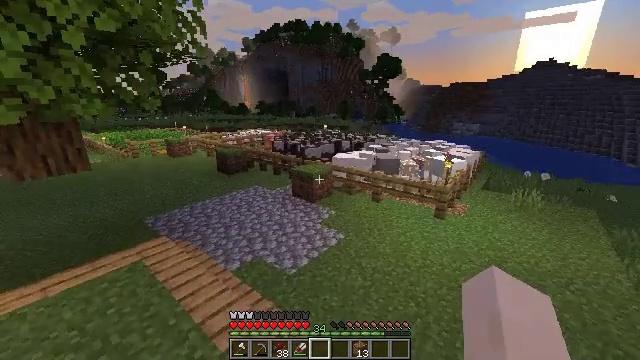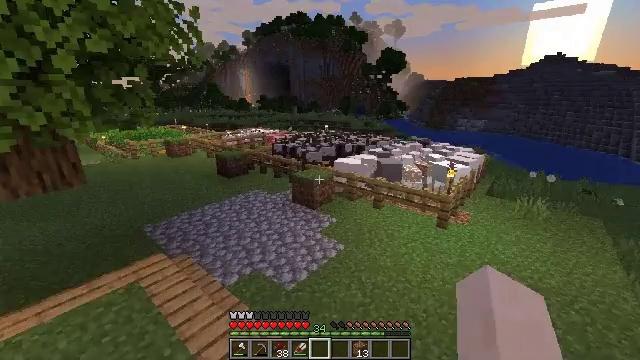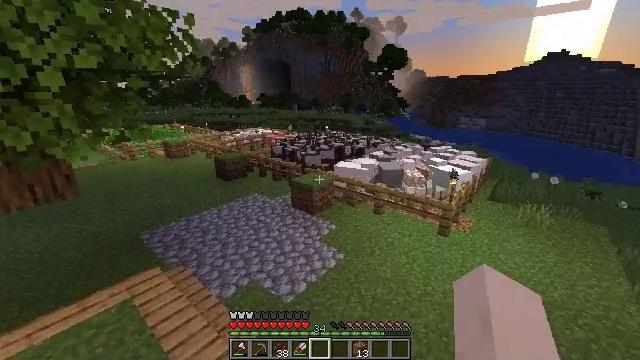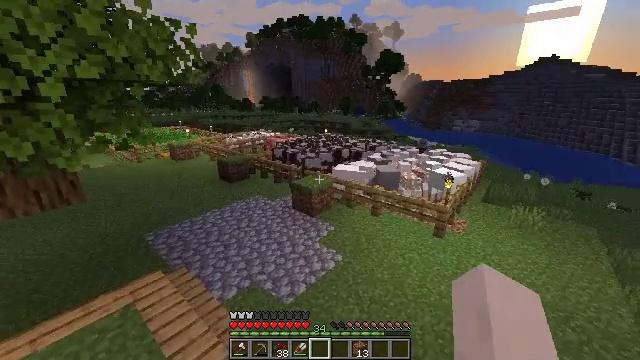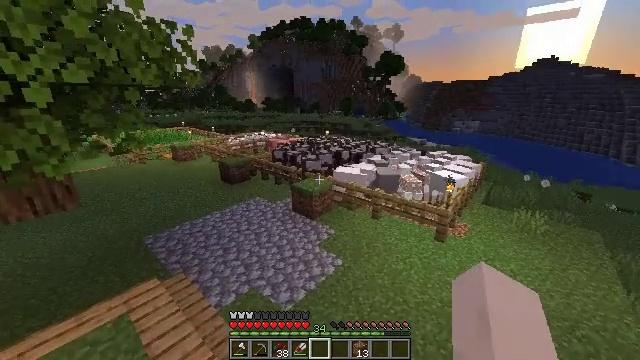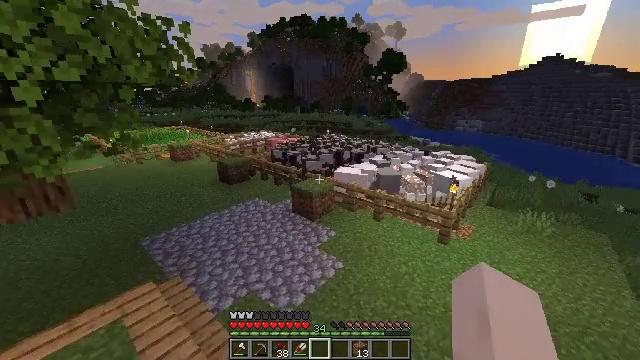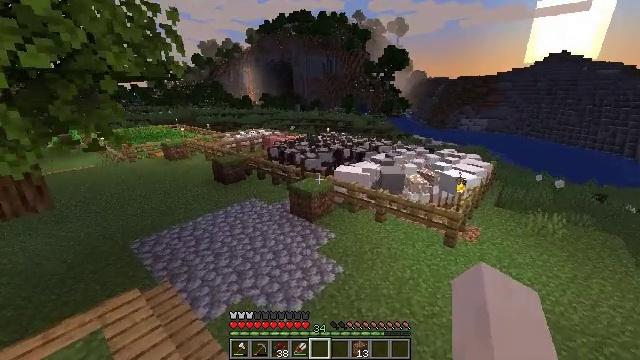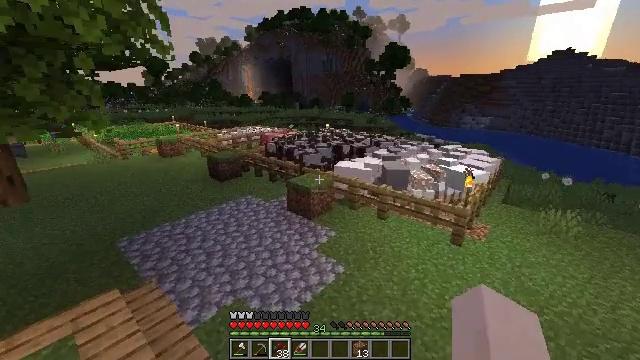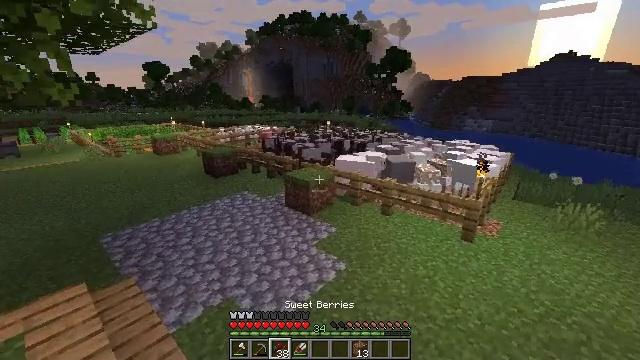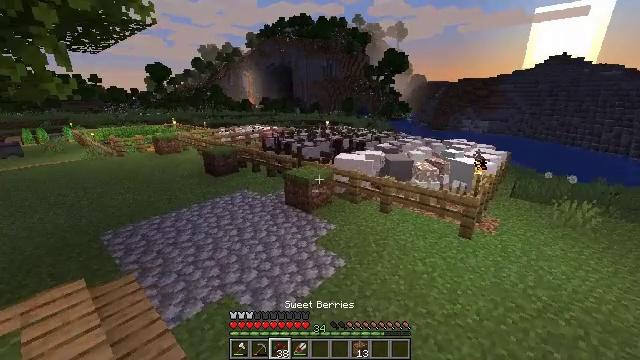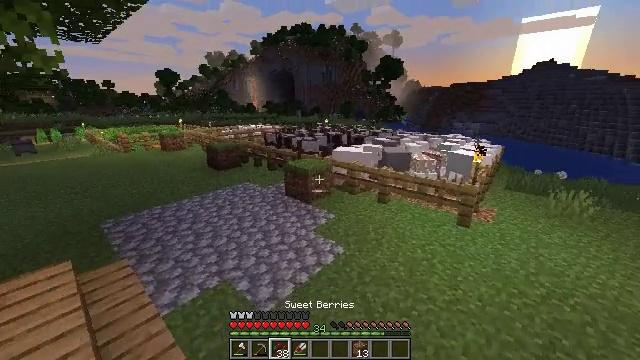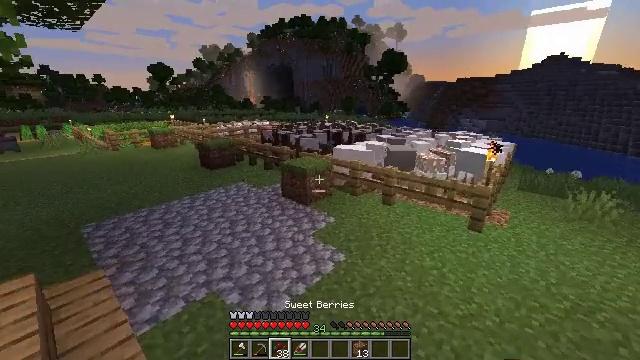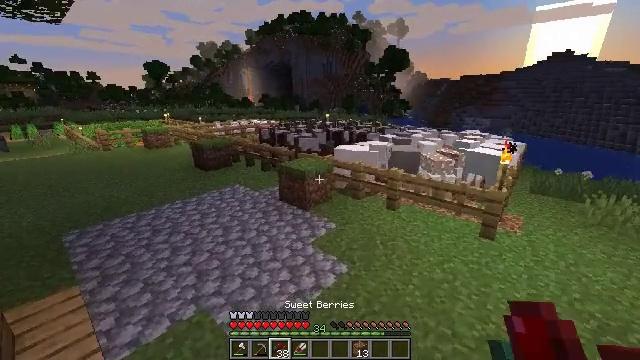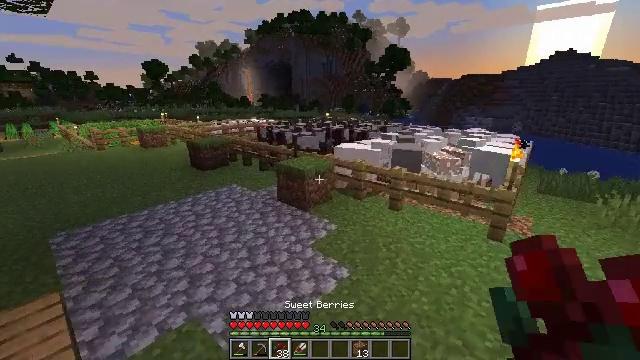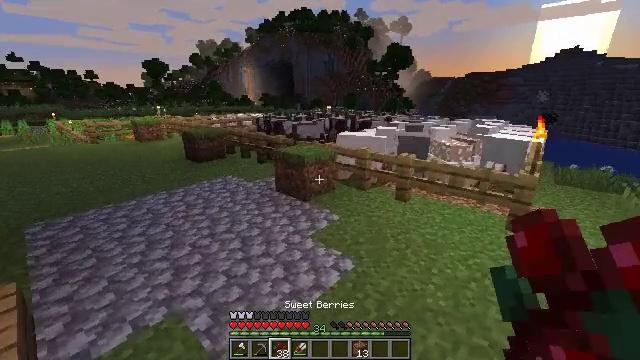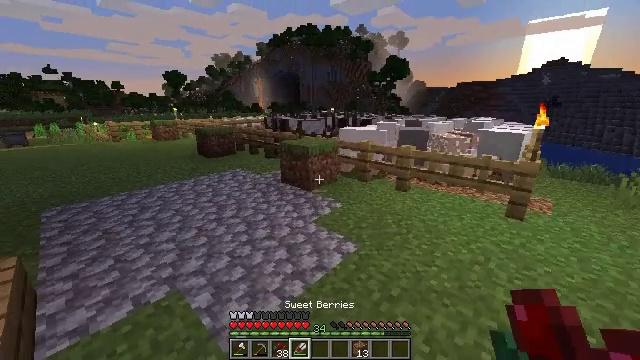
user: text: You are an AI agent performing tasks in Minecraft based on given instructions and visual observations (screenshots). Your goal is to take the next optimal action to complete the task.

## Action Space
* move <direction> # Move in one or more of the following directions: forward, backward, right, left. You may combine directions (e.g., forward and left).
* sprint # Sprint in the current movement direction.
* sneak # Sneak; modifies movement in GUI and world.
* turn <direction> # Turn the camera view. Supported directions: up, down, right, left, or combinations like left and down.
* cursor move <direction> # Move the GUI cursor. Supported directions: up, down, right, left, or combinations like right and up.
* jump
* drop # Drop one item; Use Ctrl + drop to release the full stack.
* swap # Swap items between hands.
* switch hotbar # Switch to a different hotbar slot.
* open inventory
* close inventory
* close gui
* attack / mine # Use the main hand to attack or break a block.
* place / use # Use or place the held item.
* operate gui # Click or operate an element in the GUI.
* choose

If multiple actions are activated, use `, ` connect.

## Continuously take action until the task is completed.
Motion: motion action
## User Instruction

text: Create black dye from resources.
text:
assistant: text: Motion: move forward, turn down, jump
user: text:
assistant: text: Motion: move forward, jump
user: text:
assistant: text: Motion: move forward
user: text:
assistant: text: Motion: move forward
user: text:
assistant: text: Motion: move forward
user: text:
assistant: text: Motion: move forward
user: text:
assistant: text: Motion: move forward, switch to hotbar 3
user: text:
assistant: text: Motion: move forward, turn up, switch to hotbar 3
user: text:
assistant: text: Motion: move forward, switch to hotbar 3
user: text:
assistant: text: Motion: move forward
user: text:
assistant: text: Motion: move forward
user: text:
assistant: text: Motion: move forward
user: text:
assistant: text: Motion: move forward
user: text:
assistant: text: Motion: move forward
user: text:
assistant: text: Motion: move forward, switch to hotbar 4
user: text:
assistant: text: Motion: move forward, switch to hotbar 4
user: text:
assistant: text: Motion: move forward, switch to hotbar 4
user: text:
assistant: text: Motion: move forward
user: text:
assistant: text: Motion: move forward
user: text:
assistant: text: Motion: move forward
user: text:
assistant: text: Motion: move forward, turn left
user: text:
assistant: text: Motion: move forward, turn left and up
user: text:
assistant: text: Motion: move forward
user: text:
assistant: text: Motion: move forward
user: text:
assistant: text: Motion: move forward
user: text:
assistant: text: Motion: move forward
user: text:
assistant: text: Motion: move forward
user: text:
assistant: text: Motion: move forward
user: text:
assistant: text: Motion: move forward
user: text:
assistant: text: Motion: move forward, turn right, jump